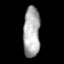
Tissue: lung
Cell type: Epithelial cells
Senescence score: 0.2015
Nuclear area (px): 823
Mean DAPI intensity: 174.739